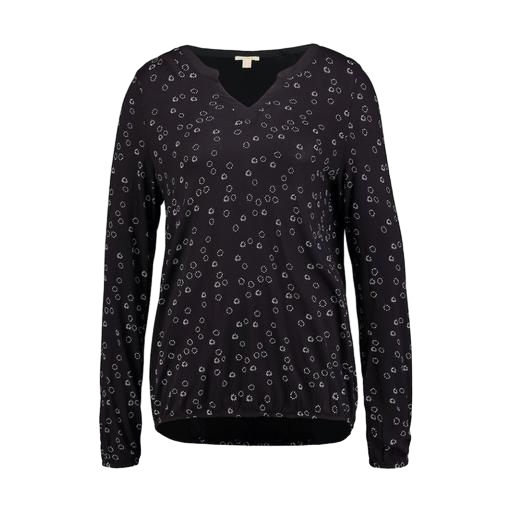
black plus size printed t-shirt only macy, black petite printed high-low top only macy, black petite printed top only macy, white background